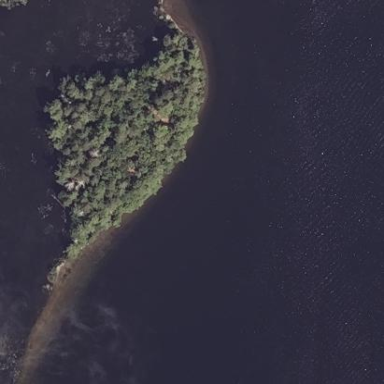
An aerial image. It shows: Islet.